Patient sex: M
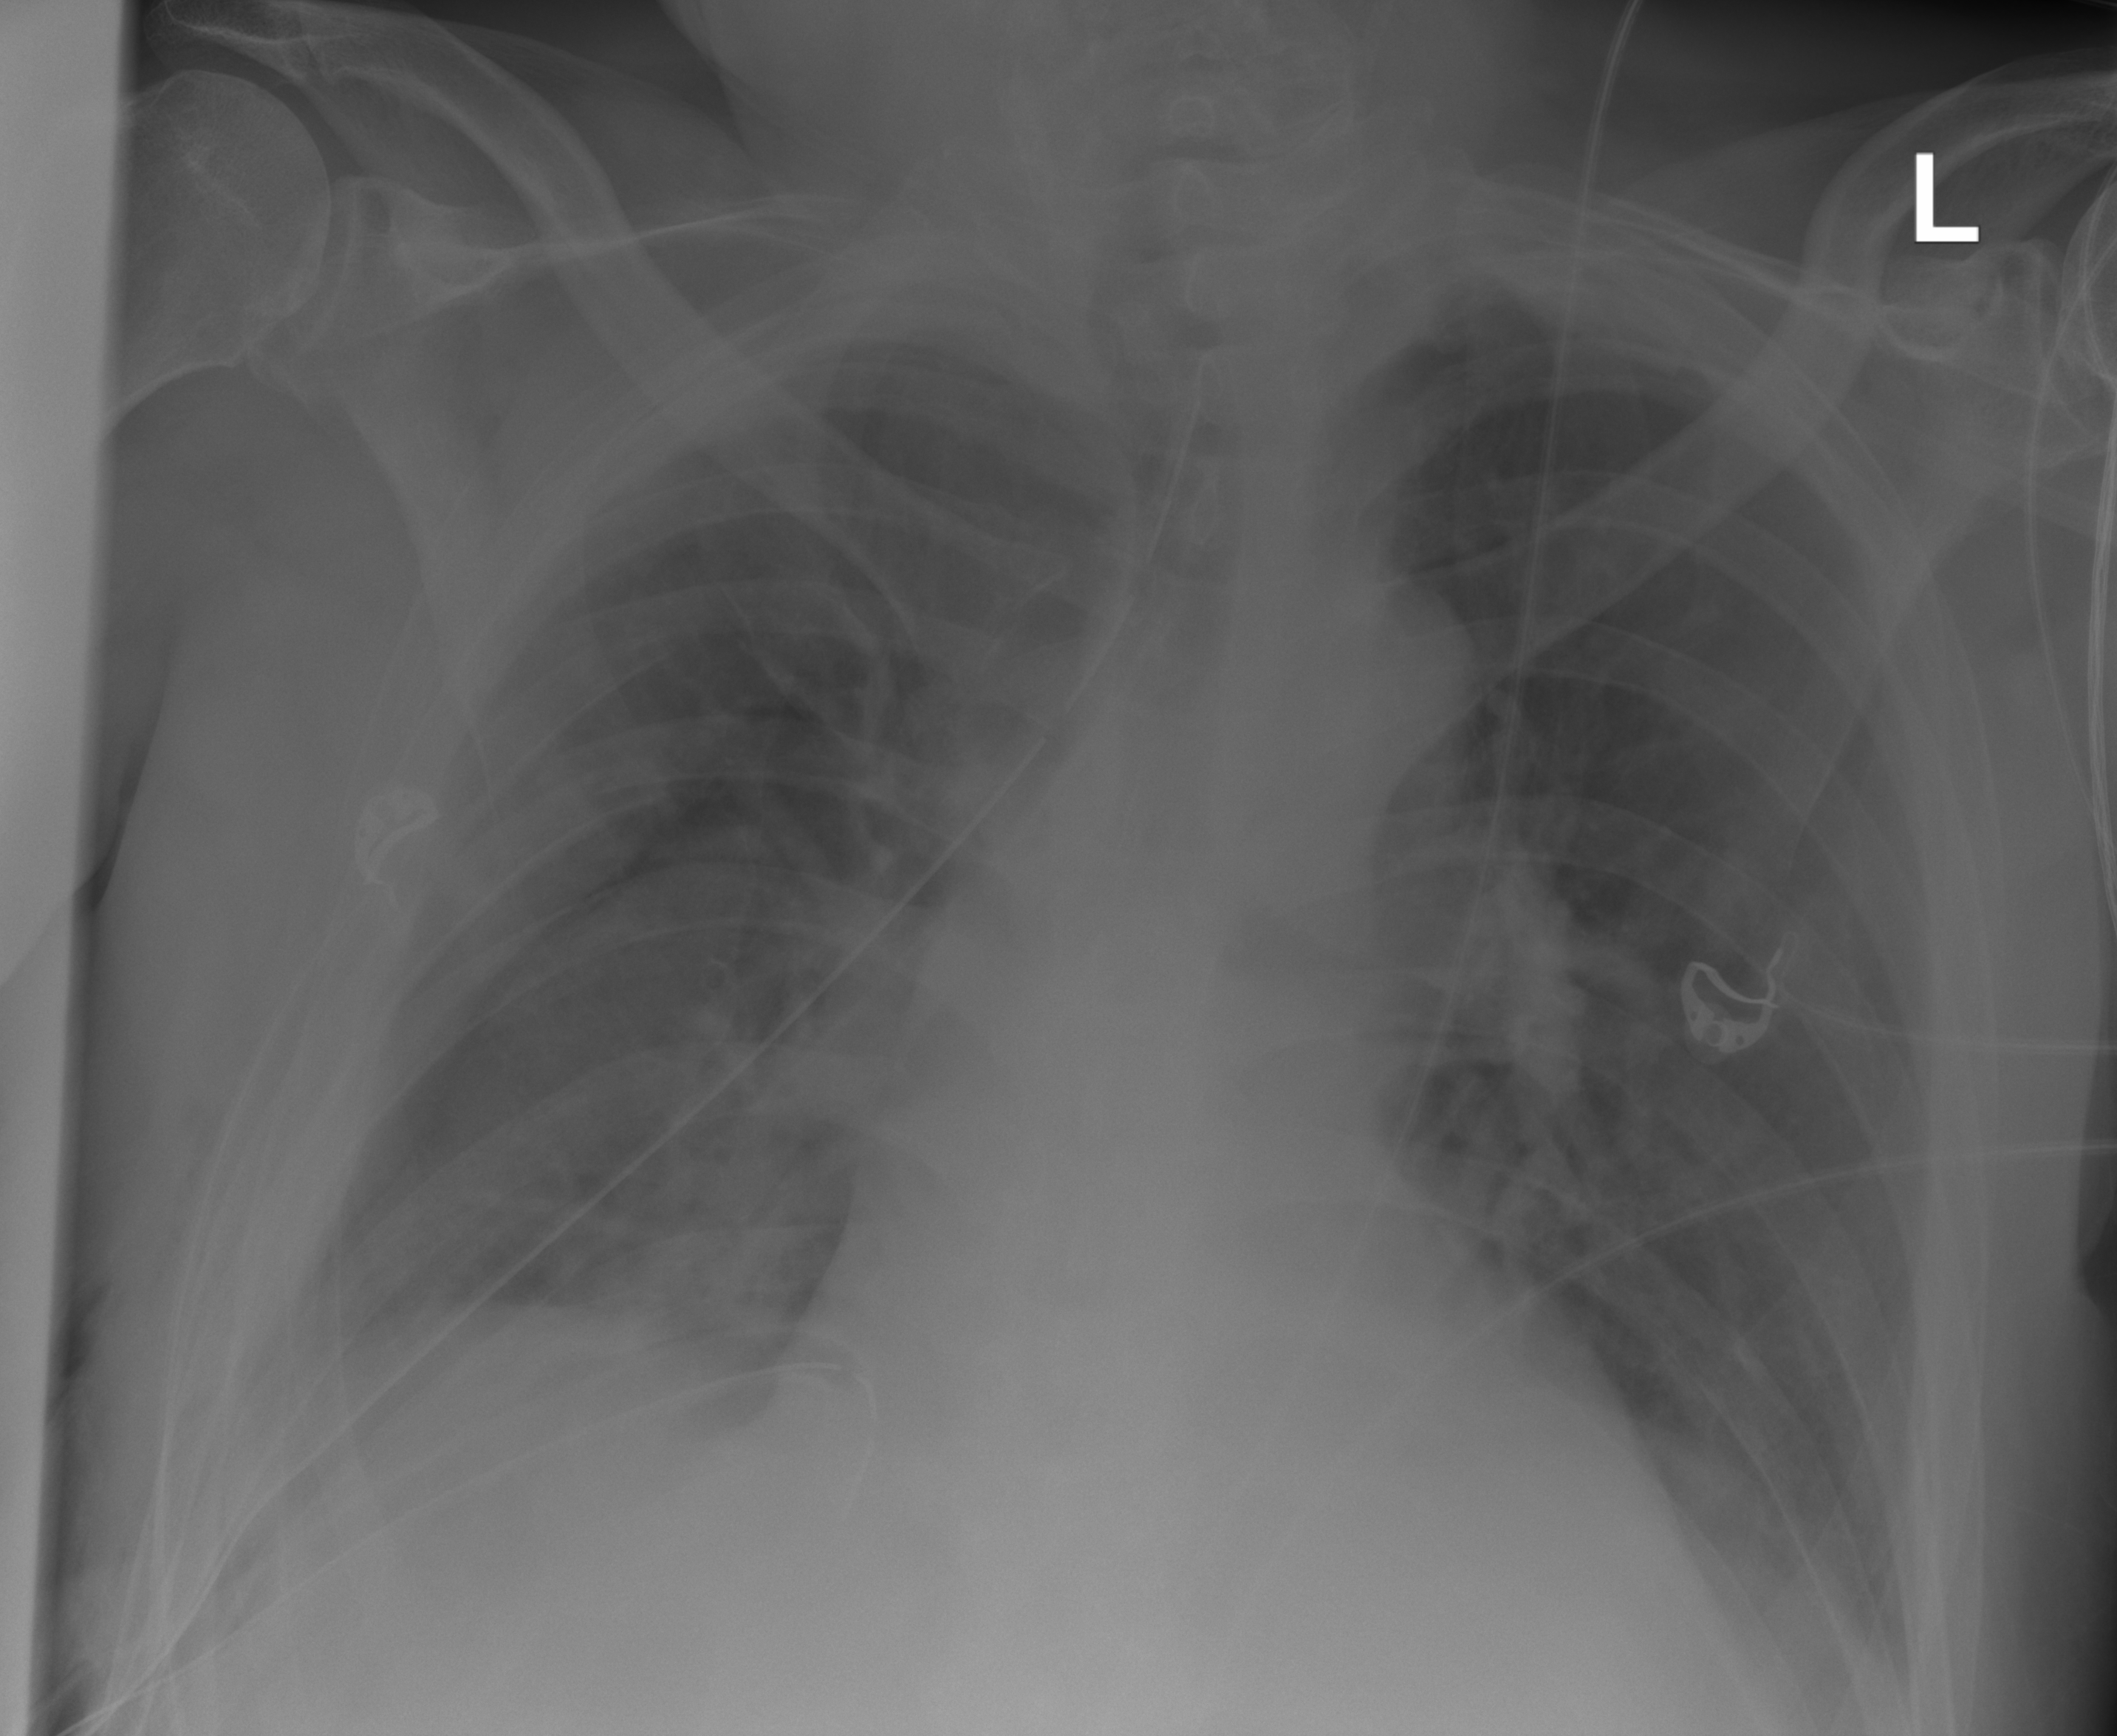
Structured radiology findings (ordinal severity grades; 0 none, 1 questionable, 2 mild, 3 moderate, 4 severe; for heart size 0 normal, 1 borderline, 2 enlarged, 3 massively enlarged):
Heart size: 0
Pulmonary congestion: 0
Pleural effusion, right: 2
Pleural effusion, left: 1
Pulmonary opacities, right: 2
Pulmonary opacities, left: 0
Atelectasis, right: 2
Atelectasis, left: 2